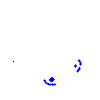
Particle: pion